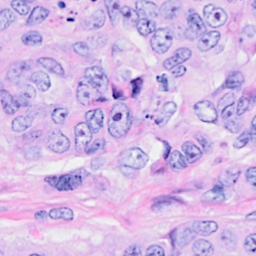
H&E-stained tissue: Breast